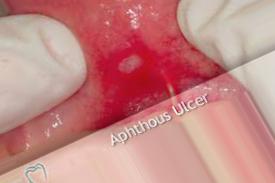
Condition: Mouth Ulcer